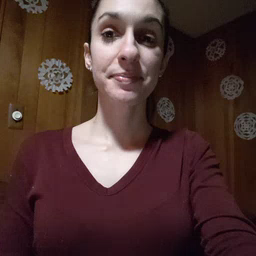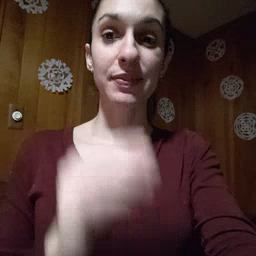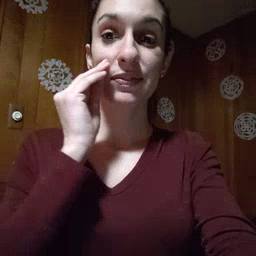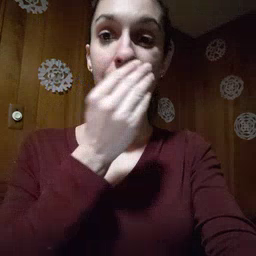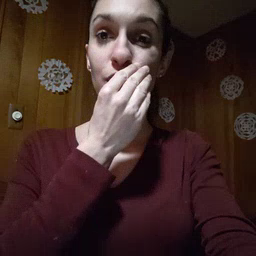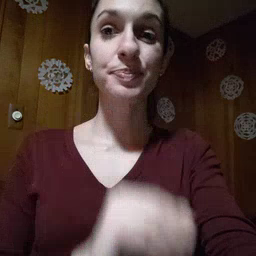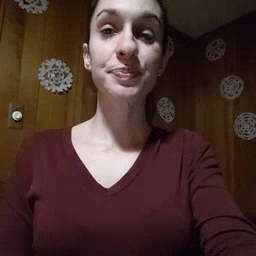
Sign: flower